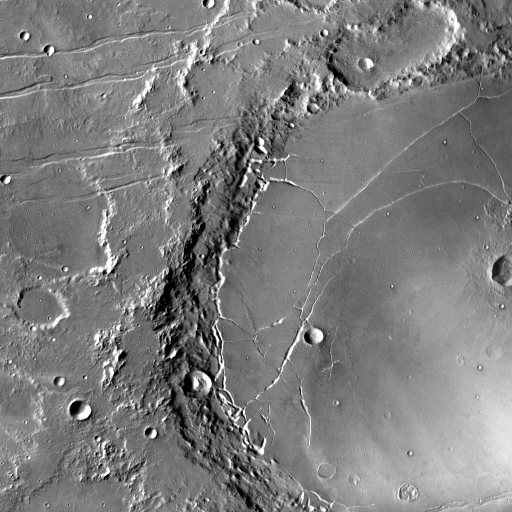
Crater classes present: Background, Other, Buried, Secondary